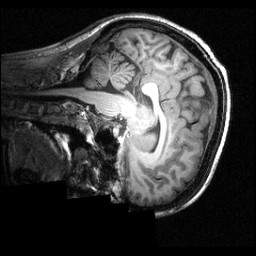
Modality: T1w
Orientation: sagittal
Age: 22
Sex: female
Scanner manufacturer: siemens
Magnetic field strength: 3.951 T
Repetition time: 1.5 s
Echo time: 0.00335 s